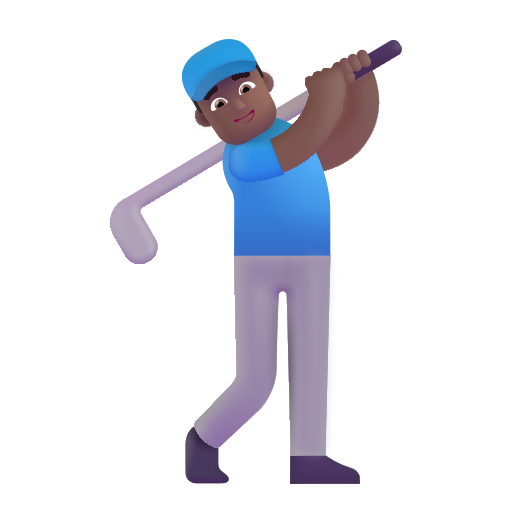
man golfing color  dark